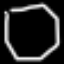
Label: octagon